Here is the time-frequency representation (spectrogram) of a rolling-element bearing's vibration measurement. Determine the bearing's health state. Answer with exactly one of: normal, inner_race, outer_race, ball.
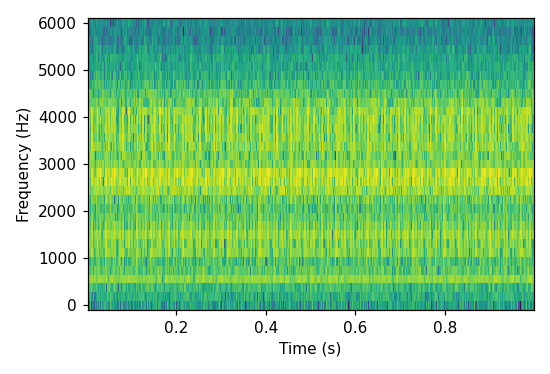
Answer: inner_race